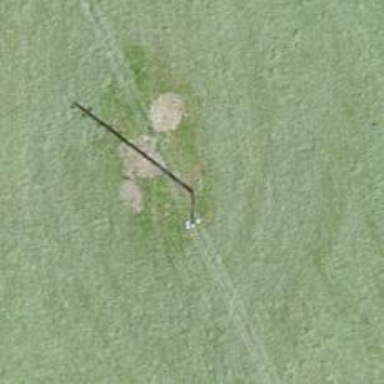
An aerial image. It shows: Power line in the image.